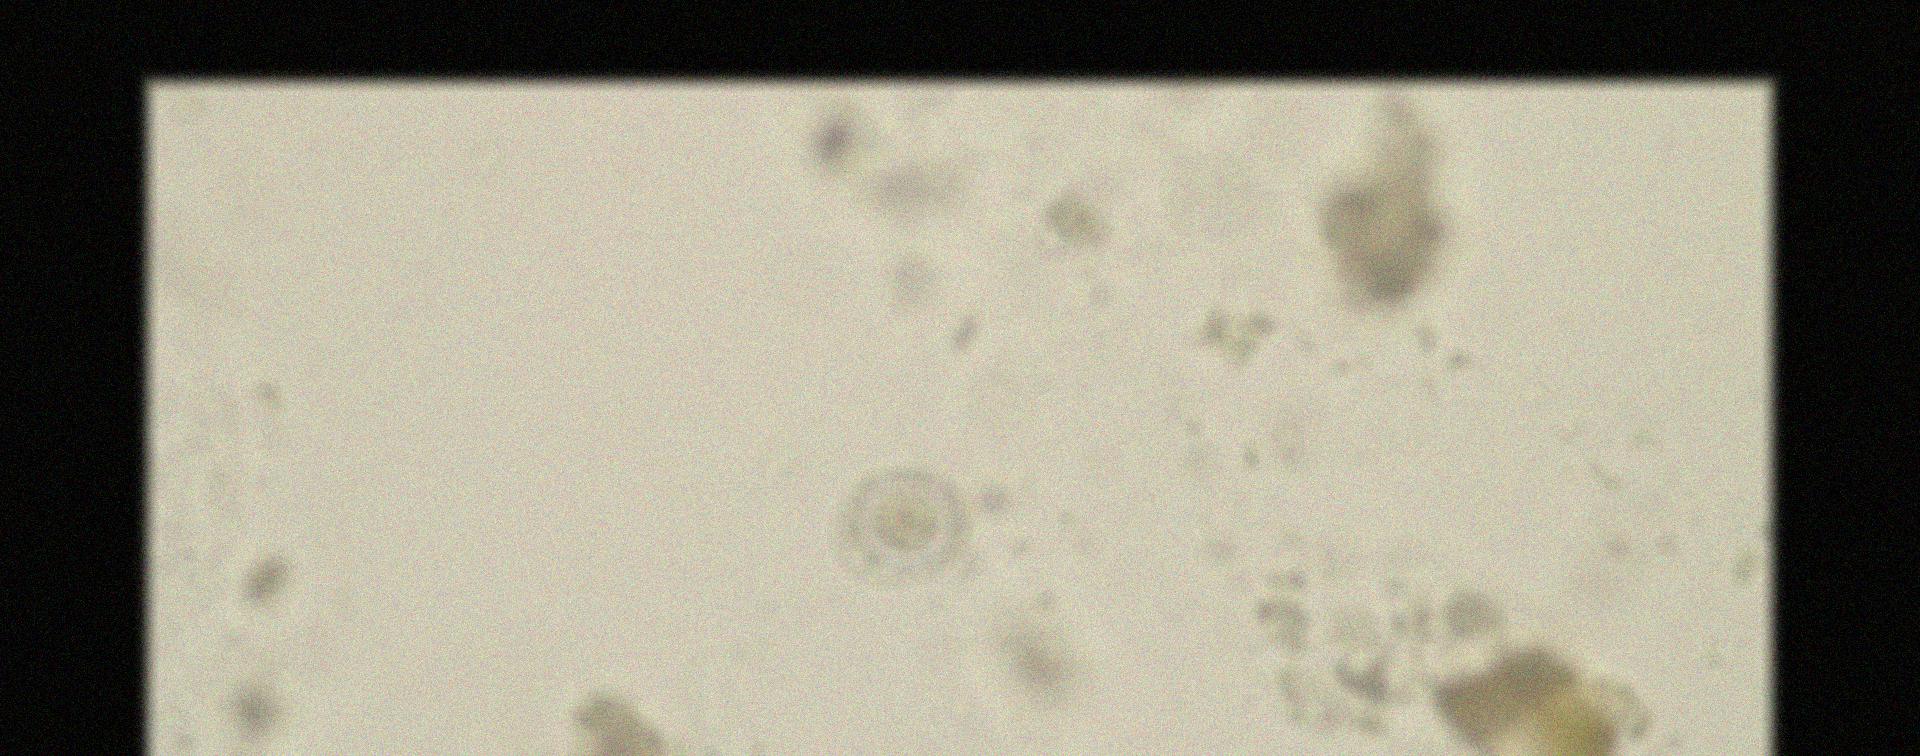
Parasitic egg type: Hymenolepis nana